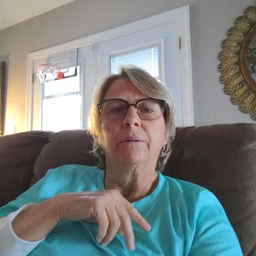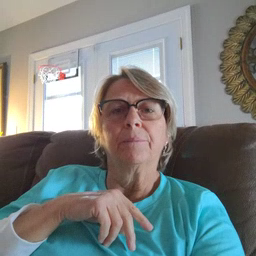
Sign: frog